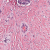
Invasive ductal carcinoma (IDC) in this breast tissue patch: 1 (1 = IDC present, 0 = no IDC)